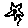
Label: flower